Question: I'm doing homework for my class and I can't figure out how to properly answer this question:
"Determine which books generate less than a 55% profit and how many copies of these books have been sold. Summarize your findings for management, and include a copy of the query used to retrieve data from the database tables."
I tried taking a shot at it but I can't seem to get it to come out the way I want it to. It always has data that doesn't seem to go together. Below is my code:
'''
SELECT isbn, b.title, b.cost, b.retail, o.quantity "# of times Ordered",
ROUND(((retail-cost)/retail)*100,1)||'%' "Percent Profit",
o.quantity "# of times Ordered"
FROM books o JOIN orderitems o USING(isbn);
'''
It works in the sense that I get the data I need but it comes up like this:

I have a theory that because the table "Order Items" has multiple orders with the same isbn and different quantities it's selecting all of them. Is there a way to combine them? If not could anyone help me get rid of the redundant data caused by the JOIN?
Thank you!
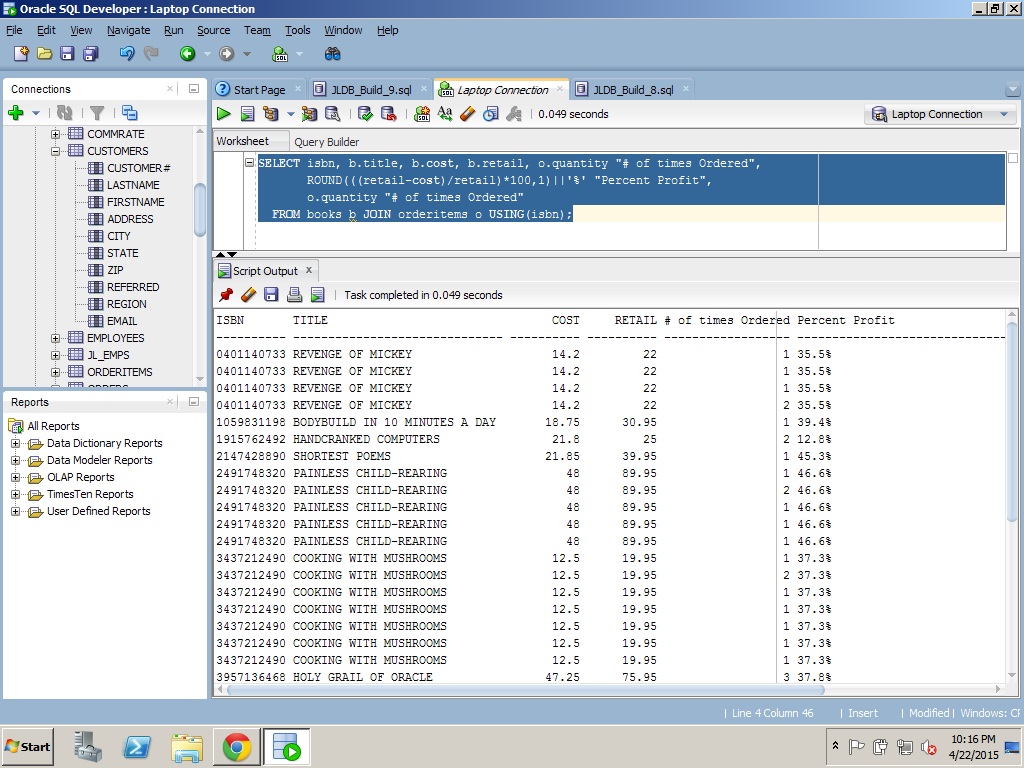
Answer: I've had to do similar things in SQL Server / MySQL. You need to group by the columns in which you see repeated data that you do not care about, and you need to SUM the field whose values are important to you, probably something like this...
'''
SELECT isbn, b.title, b.cost, b.retail, o.quantity "# of times Ordered",
ROUND(((retail-cost)/retail)*100,1)||'%' "Percent Profit",
SUM(o.quantity) "# of times Ordered"
FROM books o JOIN orderitems o USING(isbn)
GROUP BY isbn, b.title, b.cost, b.retail;
'''
If you need more information, go here and search for SUM: <URL>